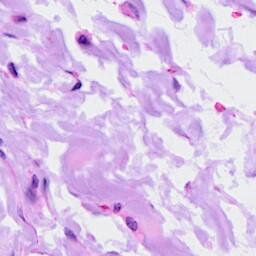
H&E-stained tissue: Ovarian